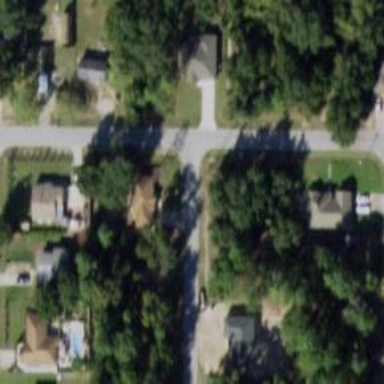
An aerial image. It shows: Residential road.